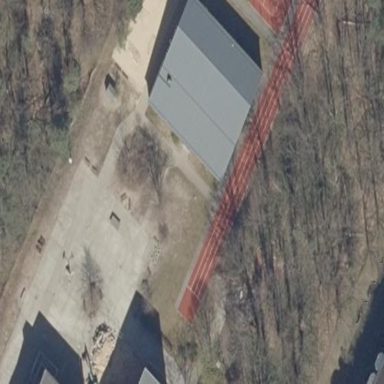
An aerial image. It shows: Sports centre building.